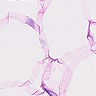
Metastatic tissue present: no